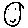
Label: smiley face